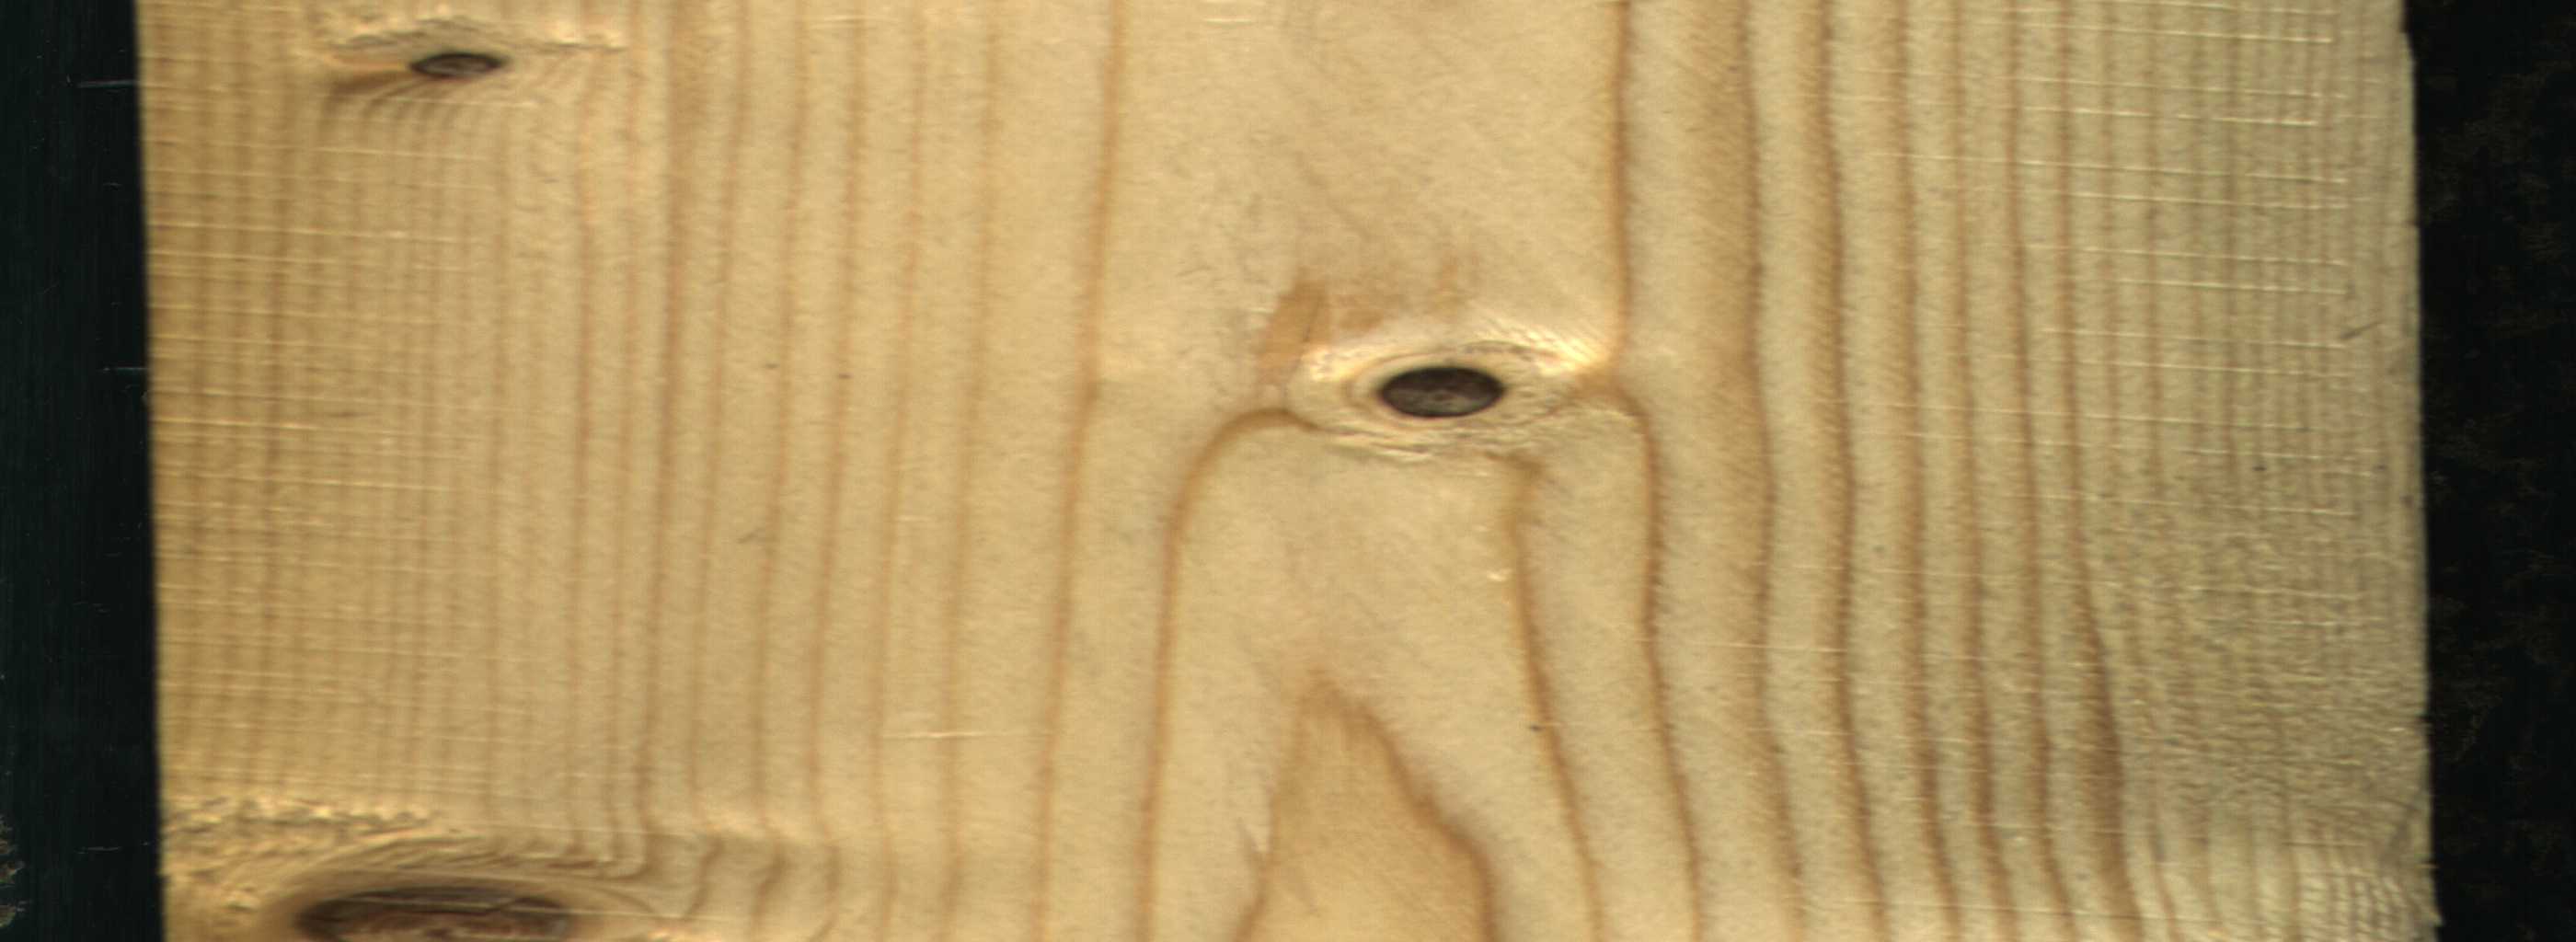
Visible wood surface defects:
knot_with_crack
Dead_Knot
Dead_Knot